Question: I am making a camera-based application for Android. My problem, is to find the real angle subtended by an object in an image, on the camera, when I have :
1.The length of that object in the image, in pixels,
2.The vertical angle-of-view of the camera,
3.The length of the image,in pixels.
Being new to image processing, I have this (probably basic) doubt. Is there a linear relationship between the angle that an object subtends on the camera, and the number of pixels in the image of the object taken by the camera? Angle subtended: Join the topmost point of the object to camera, then join bottom most point of object to camera. The angle formed at the camera, is the angle subtended. For example: Consider an image that is vertically, 200 pixels in height. The vertical angle of view of the camera, is suppose 20 degrees. So, I can say, that this 20 degrees covers 200 pixels of the image. Now, there is a portion of the image (an object) which is 10 pixels in height. I want to find the angle subtended by this object on the camera, in physical world. Would I be right in telling that, since 200 pixels are covered by 20 degrees, 10 pixels would be covered by 1 degree? That is, this object subtends an angle of 1 degree on the camera?.

As shown in this diagram, I know the values of L (of image), P (of object in image), x (Vertical angle of view of camera), and I want to find y , the angle subtended by object on camera. My assumption is (y/P)=(x/L), that is directly proportional. Would this assumption be correct?
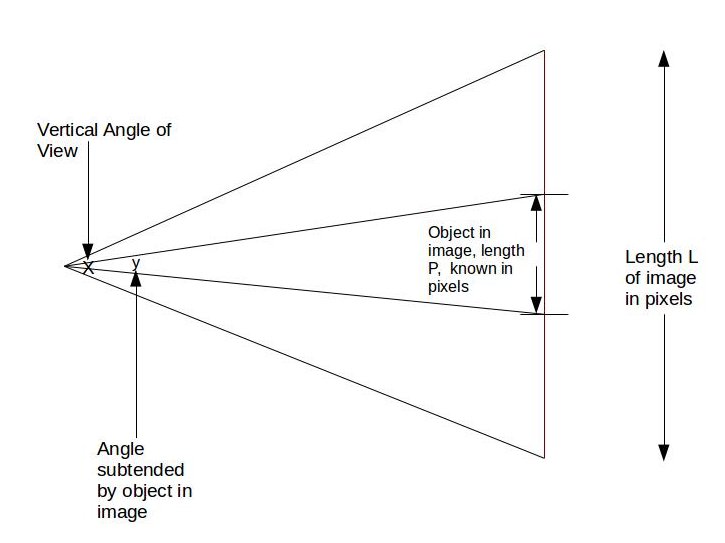
Answer: Draw horizontal line. It's length D is distance to object.
D * tg(X/2) = L/2
and
D * tg(Y/2) = P/2
so
Y = 2 * Arctg(tg(X/2) * P / L)
(When angles are small, they are (rough) direct proportional)
Addition: case of non-centered object.

P0, P1 - pixel coordinates of object ends relative to center point D
distance Dx = || = L * ctg (X/2)
coordinate =(Dx,0)
Y = Angle() = ArcCos(( x )/(|| * ||)) , where x means scalar product
Y = ArcCos((Dx*Dx+P1*P0)/Sqrt((Dx*Dx+P1*P1)Dx+P0*P0)))
Example:
L=L1-L0=768 pixels
X = 42 degrees
Dx = 1000 (rough)
P1 position = 100 pixels
P0 position = -50 pixels
Y = ArcCos((1000*1000-100*50)/(Sqrt((1000*1000 +100*100)*(1000*1000+50*50)))) = 7 degrees (rough)